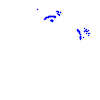
Particle: proton